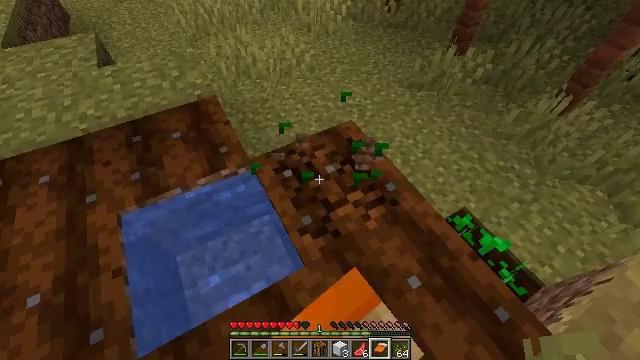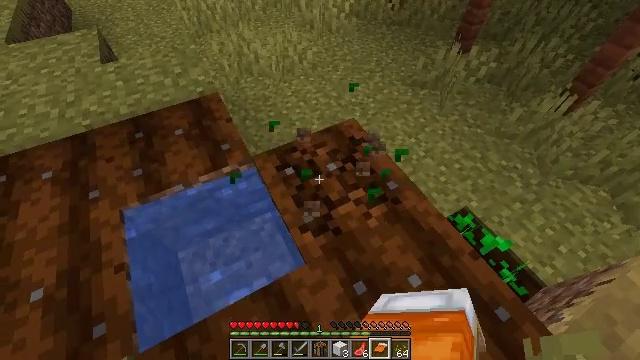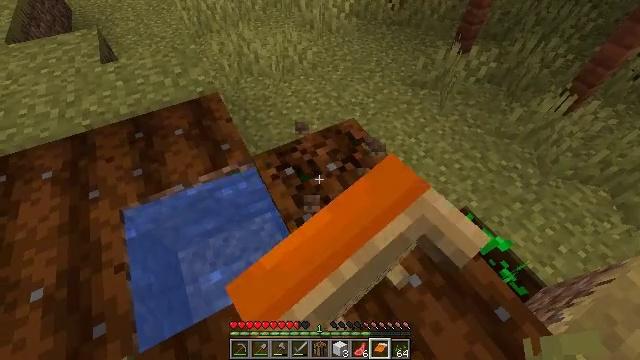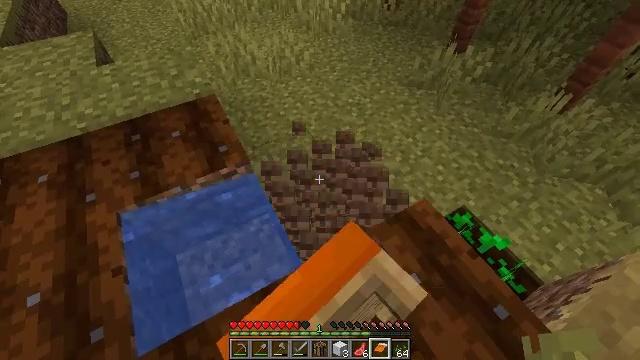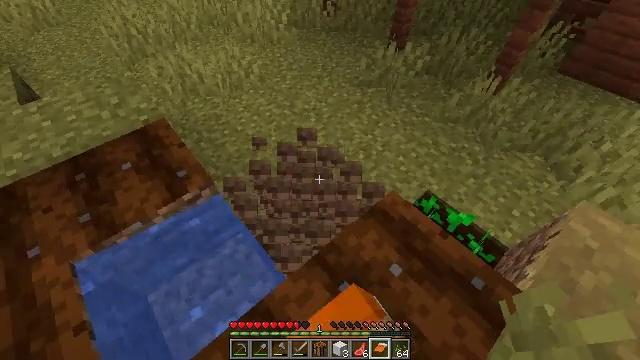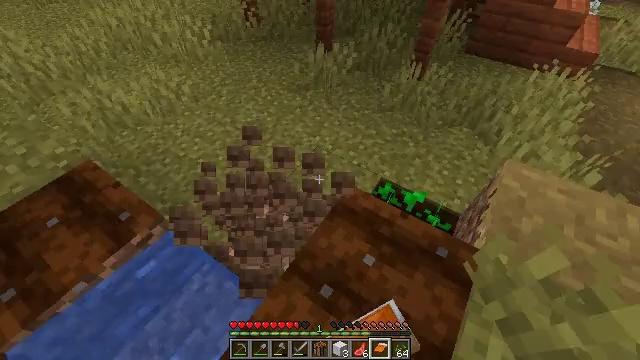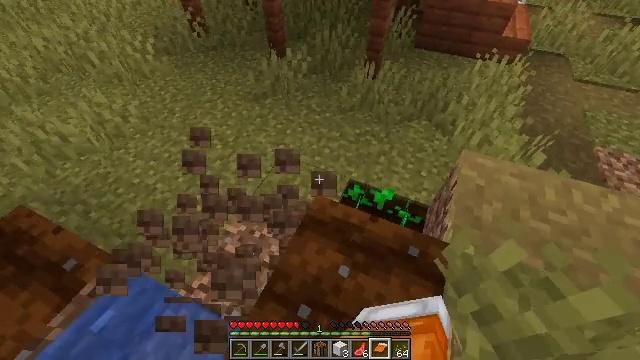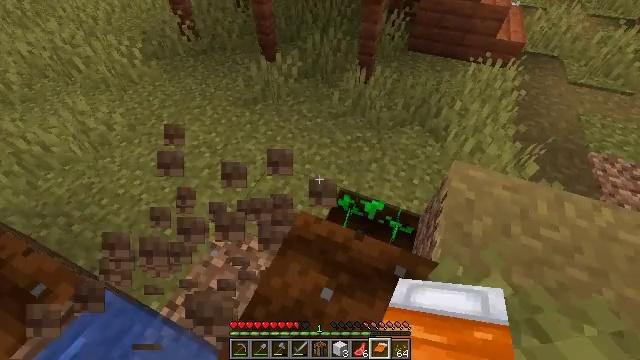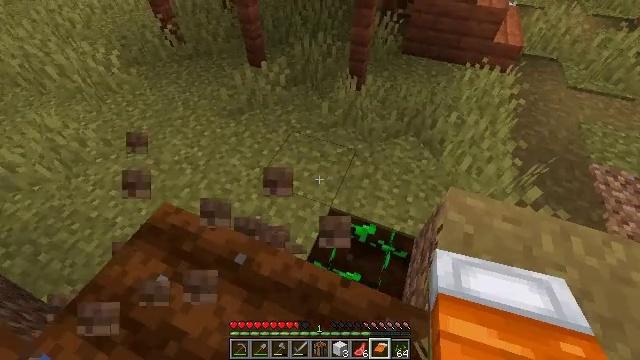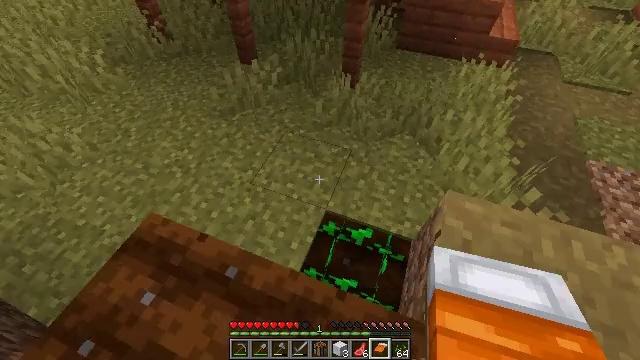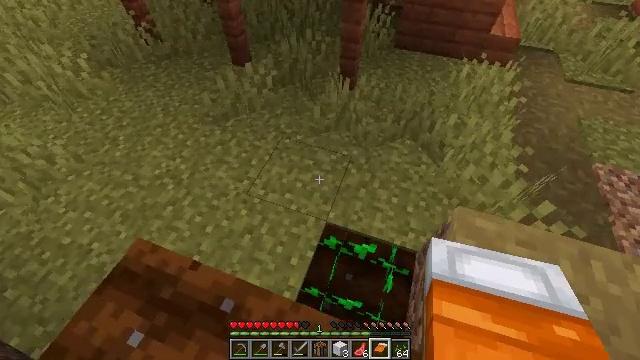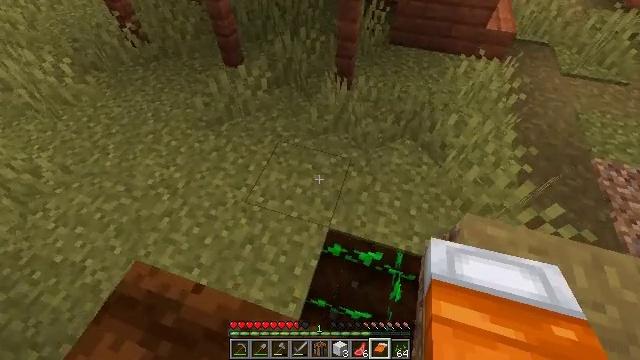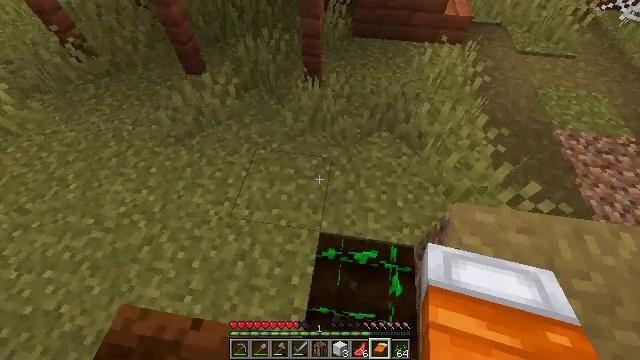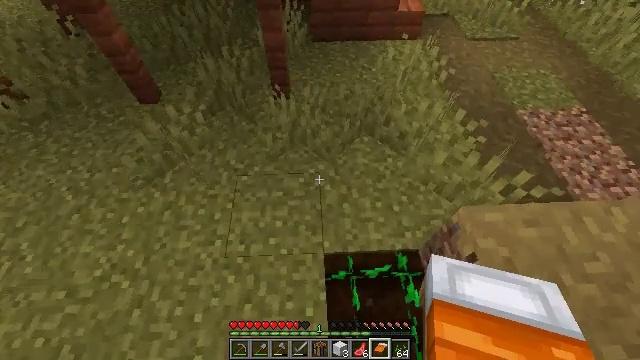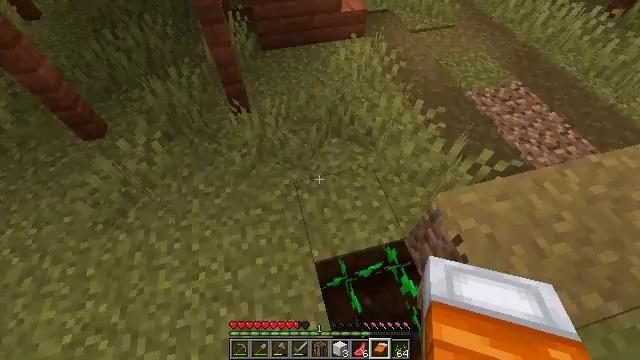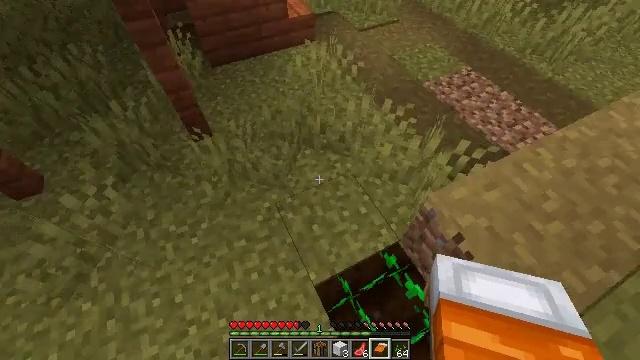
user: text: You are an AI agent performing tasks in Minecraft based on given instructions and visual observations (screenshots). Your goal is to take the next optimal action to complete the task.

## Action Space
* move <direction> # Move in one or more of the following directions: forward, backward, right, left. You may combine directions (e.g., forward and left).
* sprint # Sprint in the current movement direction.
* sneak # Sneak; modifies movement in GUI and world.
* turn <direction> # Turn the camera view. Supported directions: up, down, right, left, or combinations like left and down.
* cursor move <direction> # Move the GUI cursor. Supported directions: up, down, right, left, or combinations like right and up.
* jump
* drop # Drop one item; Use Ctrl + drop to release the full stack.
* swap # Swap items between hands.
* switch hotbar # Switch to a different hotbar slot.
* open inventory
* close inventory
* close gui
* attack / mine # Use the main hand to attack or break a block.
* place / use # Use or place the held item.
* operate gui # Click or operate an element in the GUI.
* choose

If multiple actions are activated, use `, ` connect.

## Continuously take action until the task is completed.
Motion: motion action
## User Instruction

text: Reclaim farmland by breaking it.
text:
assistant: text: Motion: attack / mine
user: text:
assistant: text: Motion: attack / mine
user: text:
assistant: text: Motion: attack / mine
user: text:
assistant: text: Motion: turn right and up
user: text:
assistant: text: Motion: move forward and move right, turn right and up
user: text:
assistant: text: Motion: move forward and move right, turn right
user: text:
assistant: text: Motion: move forward
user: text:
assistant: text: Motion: move forward, turn right
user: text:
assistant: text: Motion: move forward, turn right and down
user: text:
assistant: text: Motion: move forward and move left, turn right
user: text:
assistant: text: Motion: move forward and move left, turn right
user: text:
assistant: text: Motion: move forward and move left, turn right and down
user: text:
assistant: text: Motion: move forward and move left, turn right
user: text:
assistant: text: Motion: move forward, turn right
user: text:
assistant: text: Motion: move forward, turn right
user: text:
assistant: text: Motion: move forward, turn right
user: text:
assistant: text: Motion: move forward, turn right and up
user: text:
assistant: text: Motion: no_op